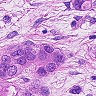
Metastatic tissue present: yes